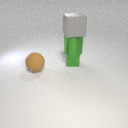
large gray rubber cube above large green metal cylinder